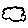
Label: cloud